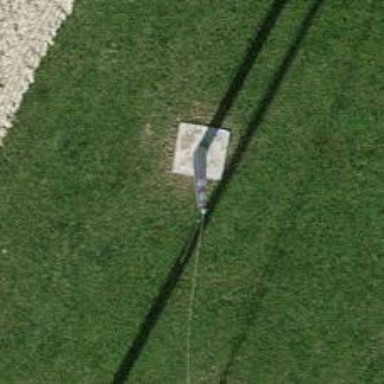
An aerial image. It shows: Communication mast tower.